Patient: sex M, age 35
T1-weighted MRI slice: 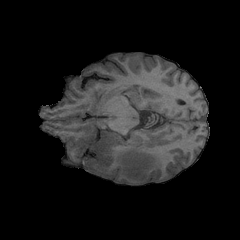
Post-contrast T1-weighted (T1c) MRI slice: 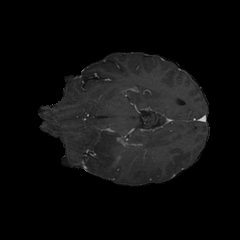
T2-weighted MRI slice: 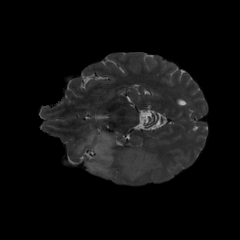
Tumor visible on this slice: yes
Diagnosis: Astrocytoma, IDH-mutant
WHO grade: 4